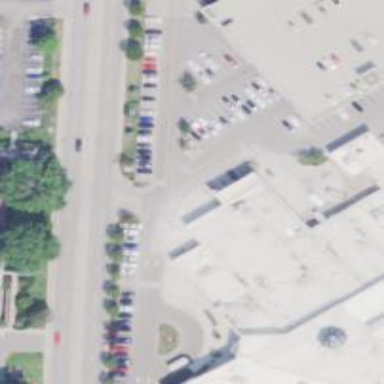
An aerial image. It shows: Solid stop line on the road.